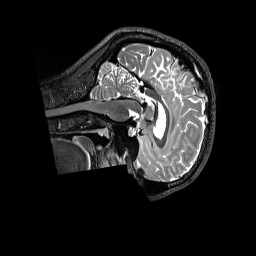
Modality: T2w
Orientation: sagittal
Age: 24
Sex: male
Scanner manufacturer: siemens
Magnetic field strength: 3 T
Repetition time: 3.2 s
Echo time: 0.728 s